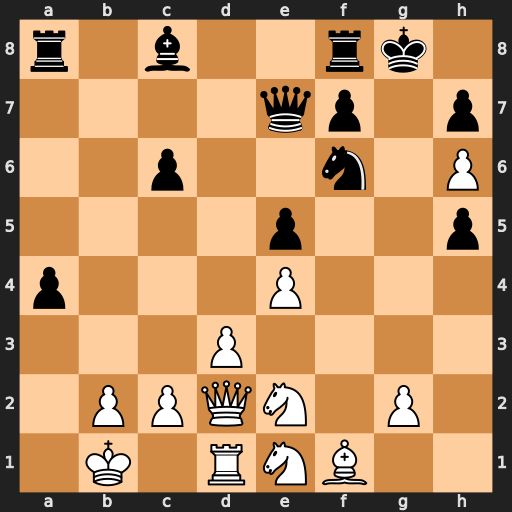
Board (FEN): r1b2rk1/4qp1p/2p2n1P/4p2p/p3P3/3P4/1PPQN1P1/1K1RNB2
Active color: w
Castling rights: -
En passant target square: -
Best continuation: Qg5+ Kh8 Qg7#